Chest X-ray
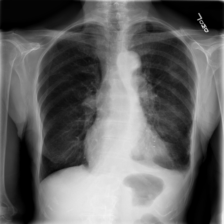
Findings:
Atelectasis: negative
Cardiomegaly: negative
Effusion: negative
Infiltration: negative
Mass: negative
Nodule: negative
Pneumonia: negative
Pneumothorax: negative
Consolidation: negative
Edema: negative
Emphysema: negative
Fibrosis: negative
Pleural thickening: negative
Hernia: negative